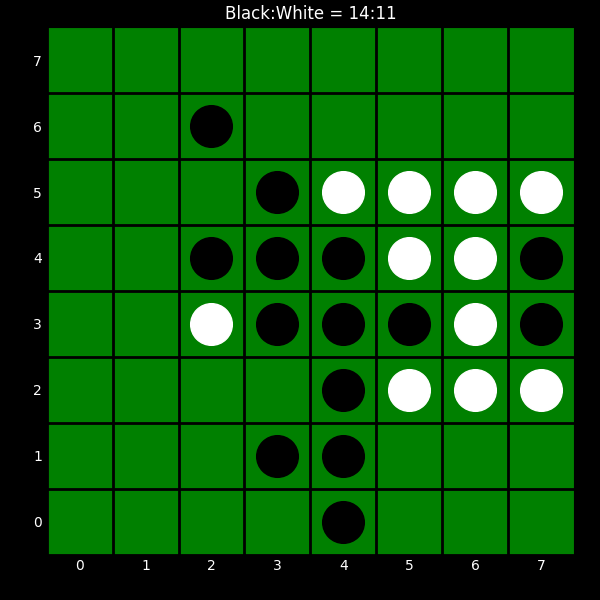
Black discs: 14
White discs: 11